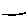
Label: line